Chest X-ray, PA view. Patient: 20 years old, sex M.
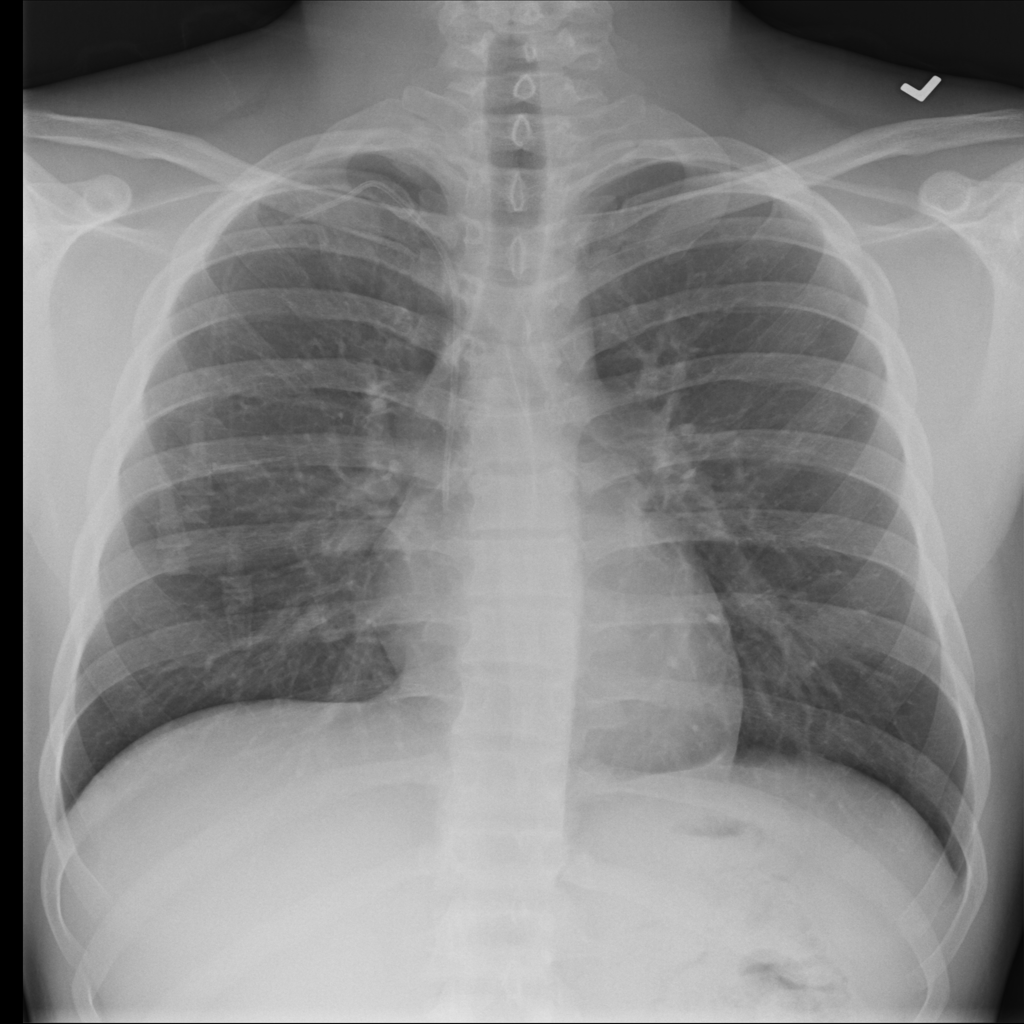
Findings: Infiltration